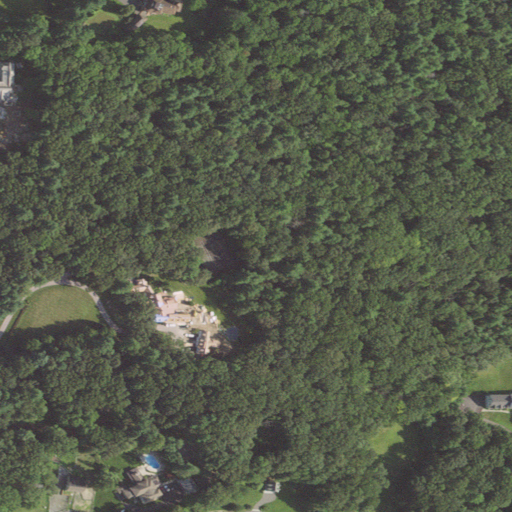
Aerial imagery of mountain in Massachusetts named Juniper Hill containing mixed forest, deciduous forest, evergreen forest, low intensity development, open development, medium intensity development, and pasture